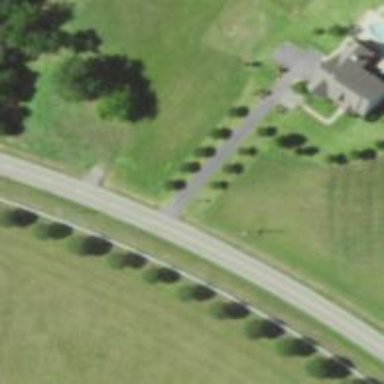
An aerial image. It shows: Driveway.